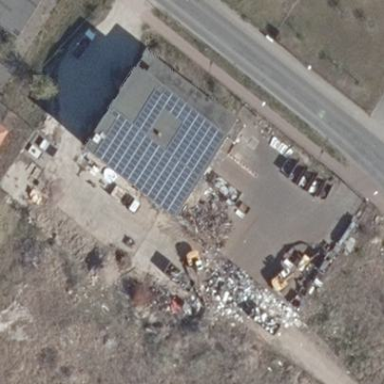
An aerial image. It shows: Scrap yard located in industrial area.